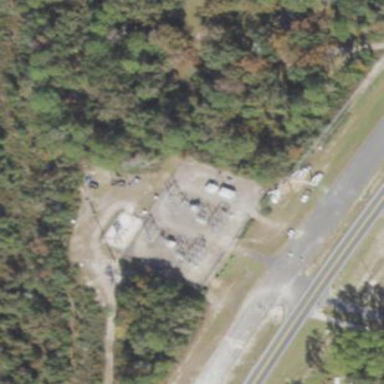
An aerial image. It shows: Distribution power substation secured by fence.